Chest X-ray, AP view. Patient: 65 years old, sex F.
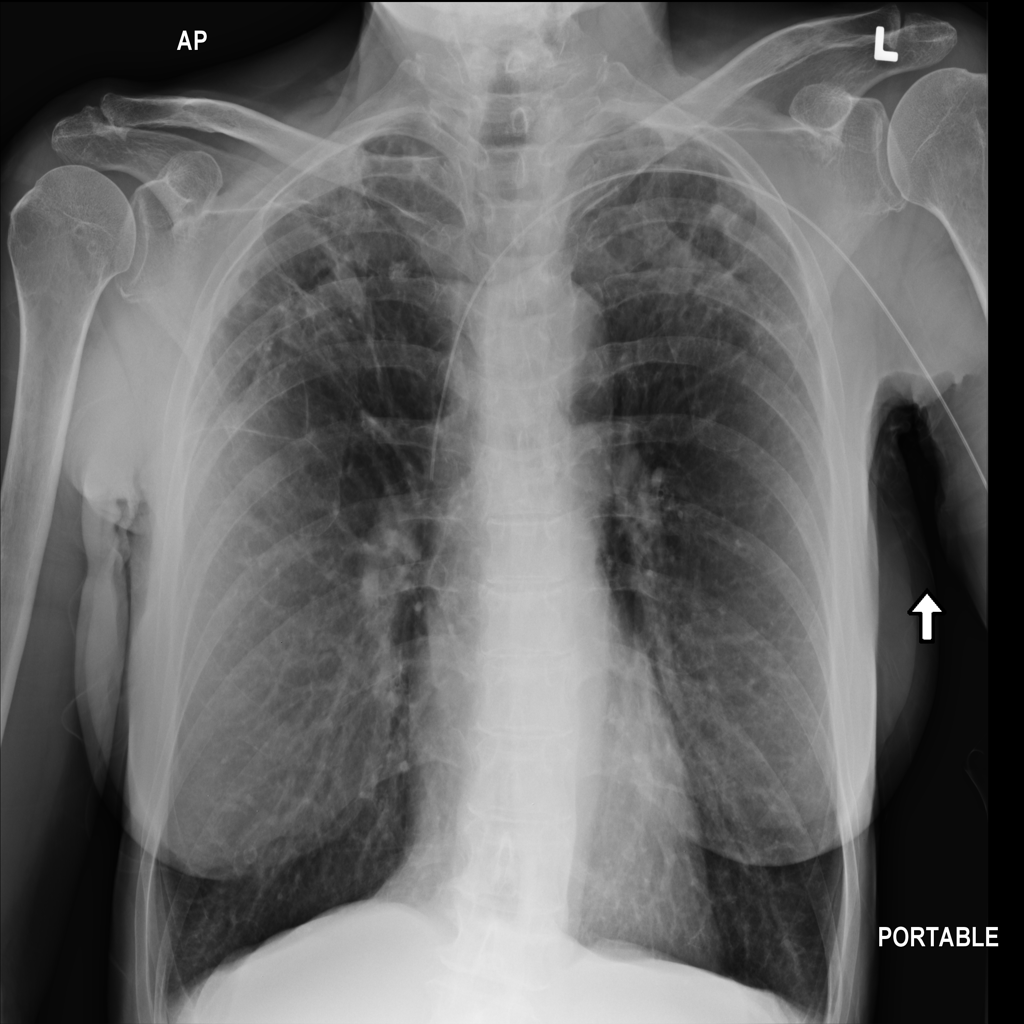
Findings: Infiltration